Question: In the image below, it says JAVA_HOME is set to an invalid directory. However, that is where my Java folder is located.. in 'C:\Program Files\Java'... I don't think it is case sensitive, right? What would you deduce is wrong with running mvn?
Thanks for any thoughts and ideas. :)

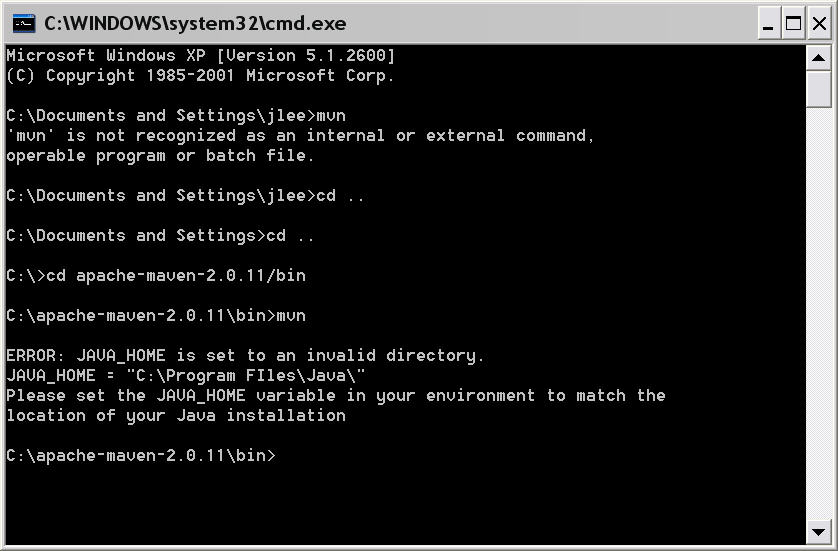
Answer: Most likely java is not installed in 'C:\Program Files\Java' but in 'C:\Program Files\Java\jdk1.6.0_25' or a similar subfolder.